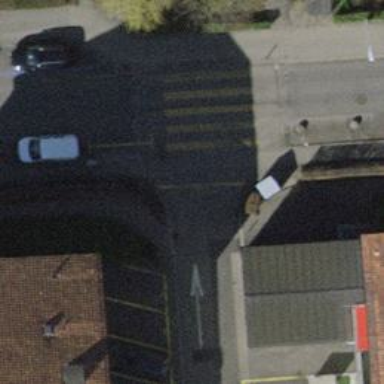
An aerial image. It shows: Unmarked crossing with traffic calming table.